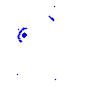
Particle: electron